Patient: sex F, age 41
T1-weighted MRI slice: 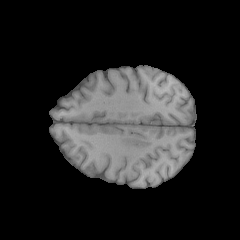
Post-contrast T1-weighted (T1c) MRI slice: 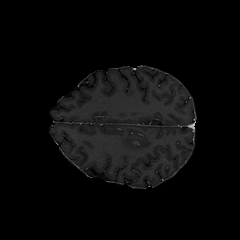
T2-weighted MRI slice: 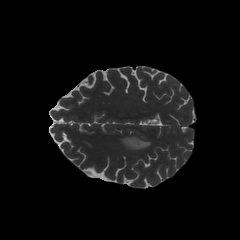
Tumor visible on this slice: yes
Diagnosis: Glioblastoma, IDH-wildtype
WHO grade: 4